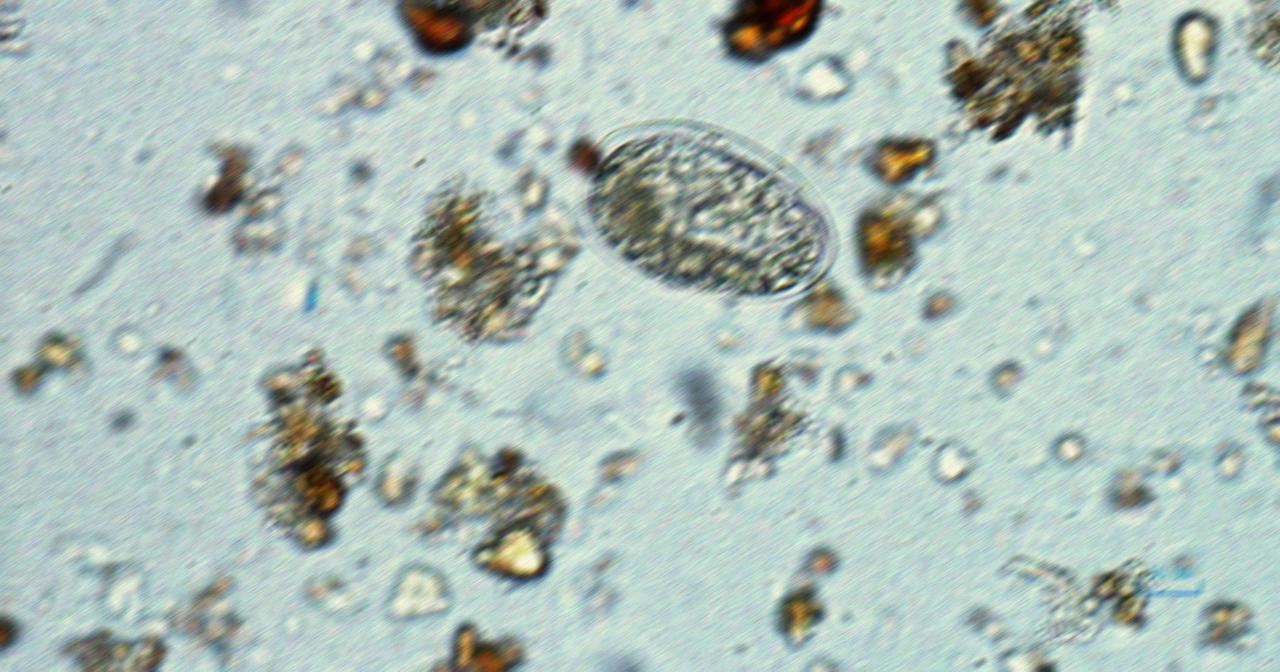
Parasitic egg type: Hookworm egg